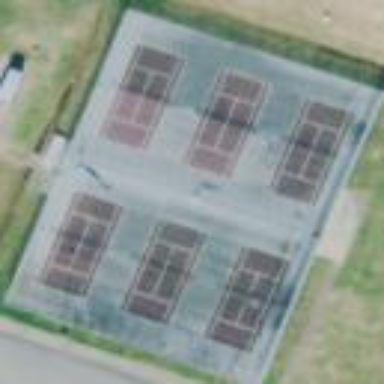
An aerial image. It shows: Tennis sports centre with chain link fence around it.